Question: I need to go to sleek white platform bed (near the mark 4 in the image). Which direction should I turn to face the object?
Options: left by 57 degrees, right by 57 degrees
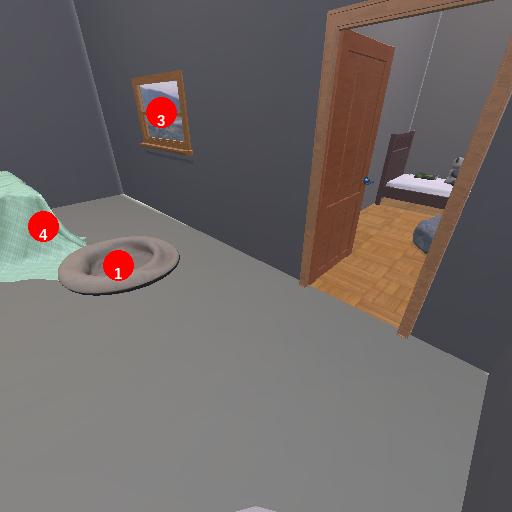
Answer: left by 57 degrees